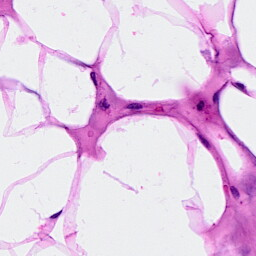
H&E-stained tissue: Breast